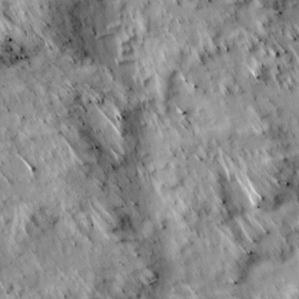
Label: non_frost